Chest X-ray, AP view. Patient: 59 years old, sex M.
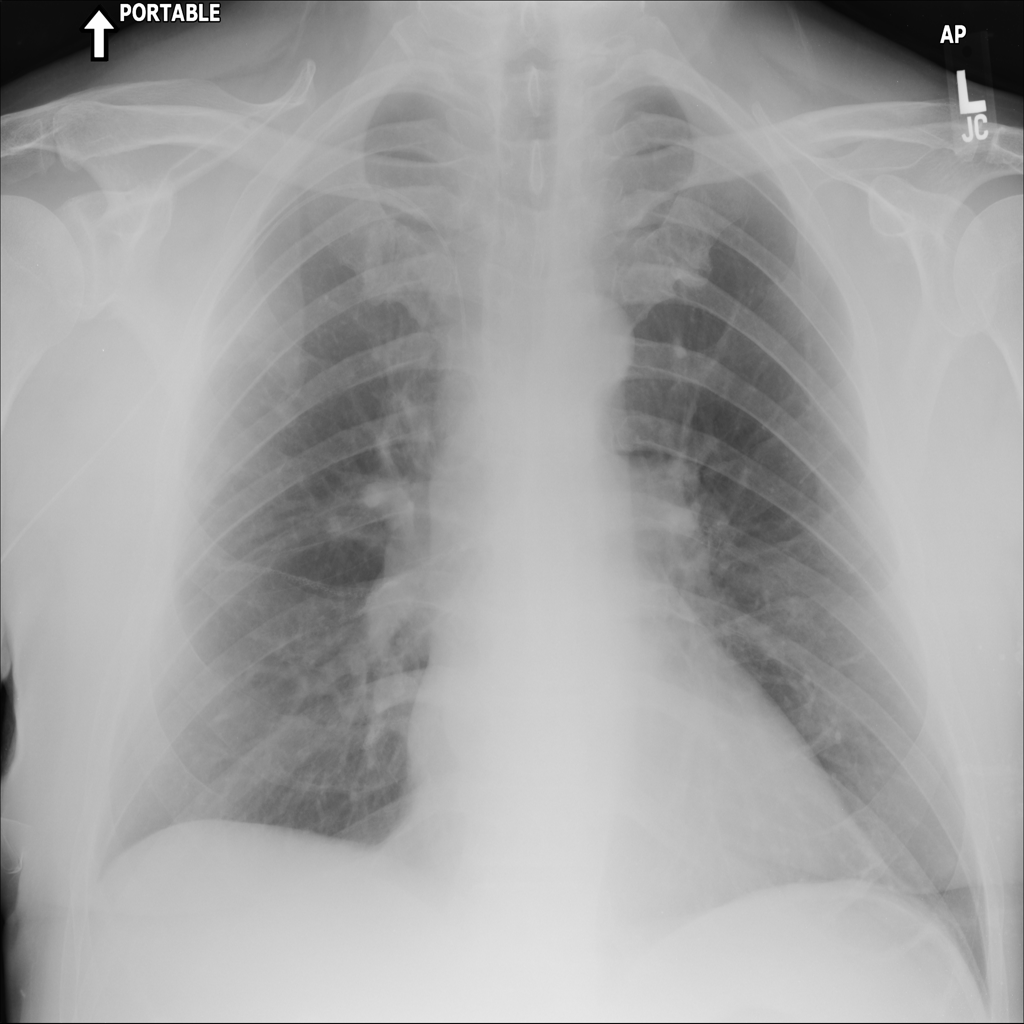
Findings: No Finding